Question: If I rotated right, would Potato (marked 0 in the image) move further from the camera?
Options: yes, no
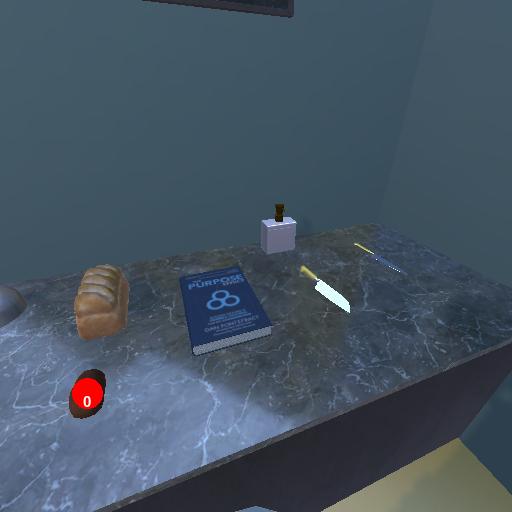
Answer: yes